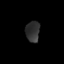
Tissue: lung
Cell type: Epithelial cells
Senescence score: 0.2189
Nuclear area (px): 286
Mean DAPI intensity: 48.895